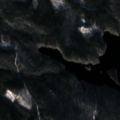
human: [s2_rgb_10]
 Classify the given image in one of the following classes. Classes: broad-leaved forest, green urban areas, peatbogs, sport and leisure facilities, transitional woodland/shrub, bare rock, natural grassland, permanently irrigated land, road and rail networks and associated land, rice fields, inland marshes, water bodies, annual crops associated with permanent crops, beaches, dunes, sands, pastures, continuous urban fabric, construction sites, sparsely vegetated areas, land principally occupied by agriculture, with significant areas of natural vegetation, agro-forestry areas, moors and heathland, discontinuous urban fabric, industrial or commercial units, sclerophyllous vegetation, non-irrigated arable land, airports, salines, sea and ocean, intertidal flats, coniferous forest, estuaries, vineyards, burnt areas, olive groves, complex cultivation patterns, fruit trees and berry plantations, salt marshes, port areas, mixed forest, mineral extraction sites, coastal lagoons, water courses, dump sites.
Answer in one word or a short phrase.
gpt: coniferous forest, water bodies